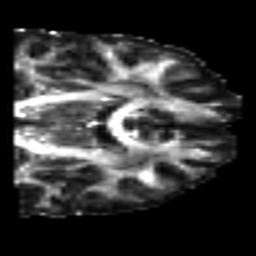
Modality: FA
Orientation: coronal
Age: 22
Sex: male
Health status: healthy
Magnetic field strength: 3 T
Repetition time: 7 s
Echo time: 0.0926 s